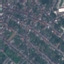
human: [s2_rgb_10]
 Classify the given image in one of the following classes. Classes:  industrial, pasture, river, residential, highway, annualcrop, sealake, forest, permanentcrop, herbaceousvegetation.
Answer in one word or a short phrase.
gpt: Residential